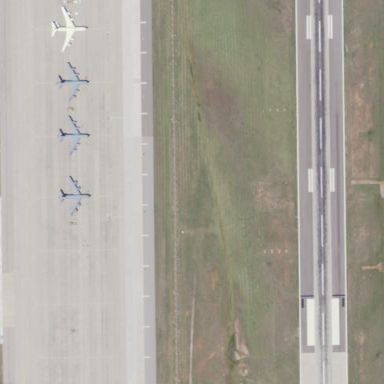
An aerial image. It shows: Apron at the airport.